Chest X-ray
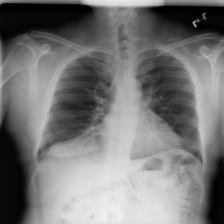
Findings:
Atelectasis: negative
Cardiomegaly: negative
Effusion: negative
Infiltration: negative
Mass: negative
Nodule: negative
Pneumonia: positive
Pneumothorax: negative
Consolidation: negative
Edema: negative
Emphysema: negative
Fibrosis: negative
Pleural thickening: negative
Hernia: negative